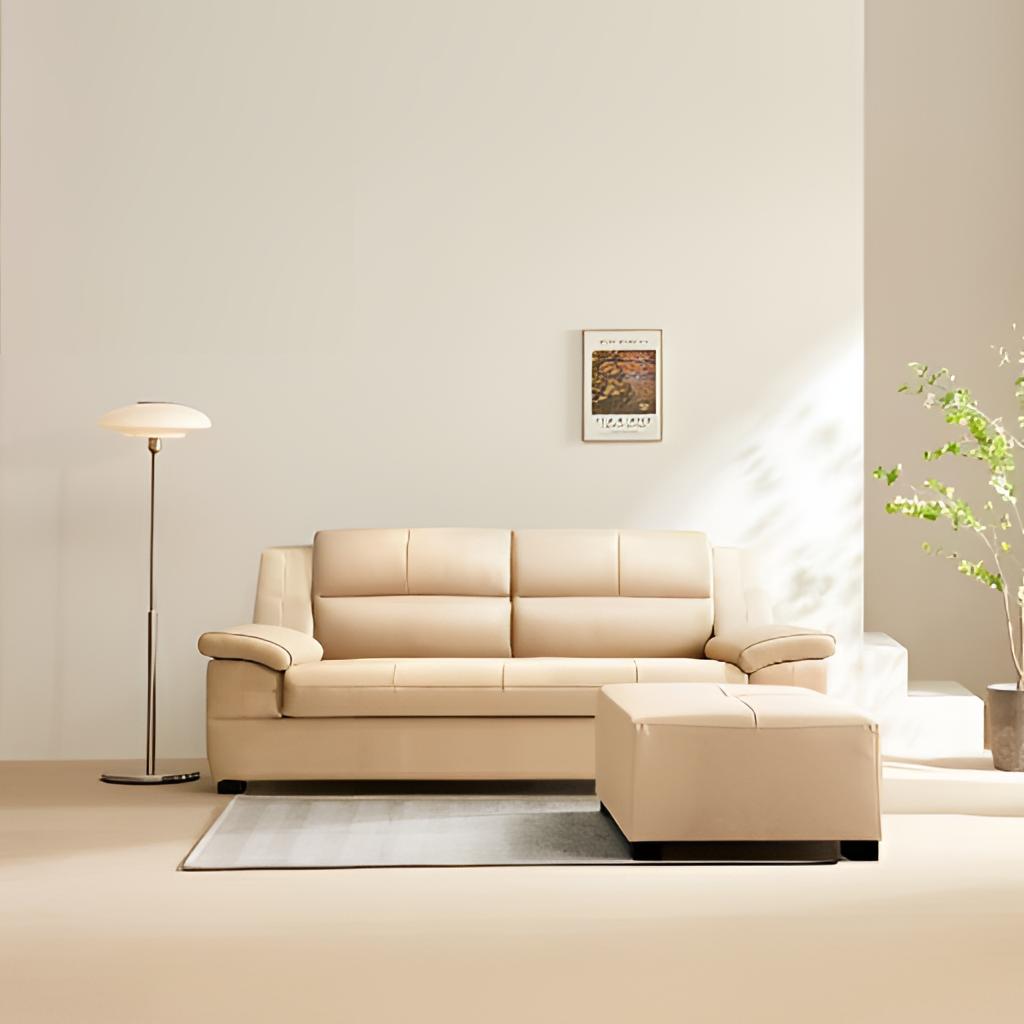
leather sofa, living room, carpet flooring, with plain pattern, minimalist, cream paint wallpaper, with solid pattern